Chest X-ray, PA view. Patient: 52 years old, sex F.
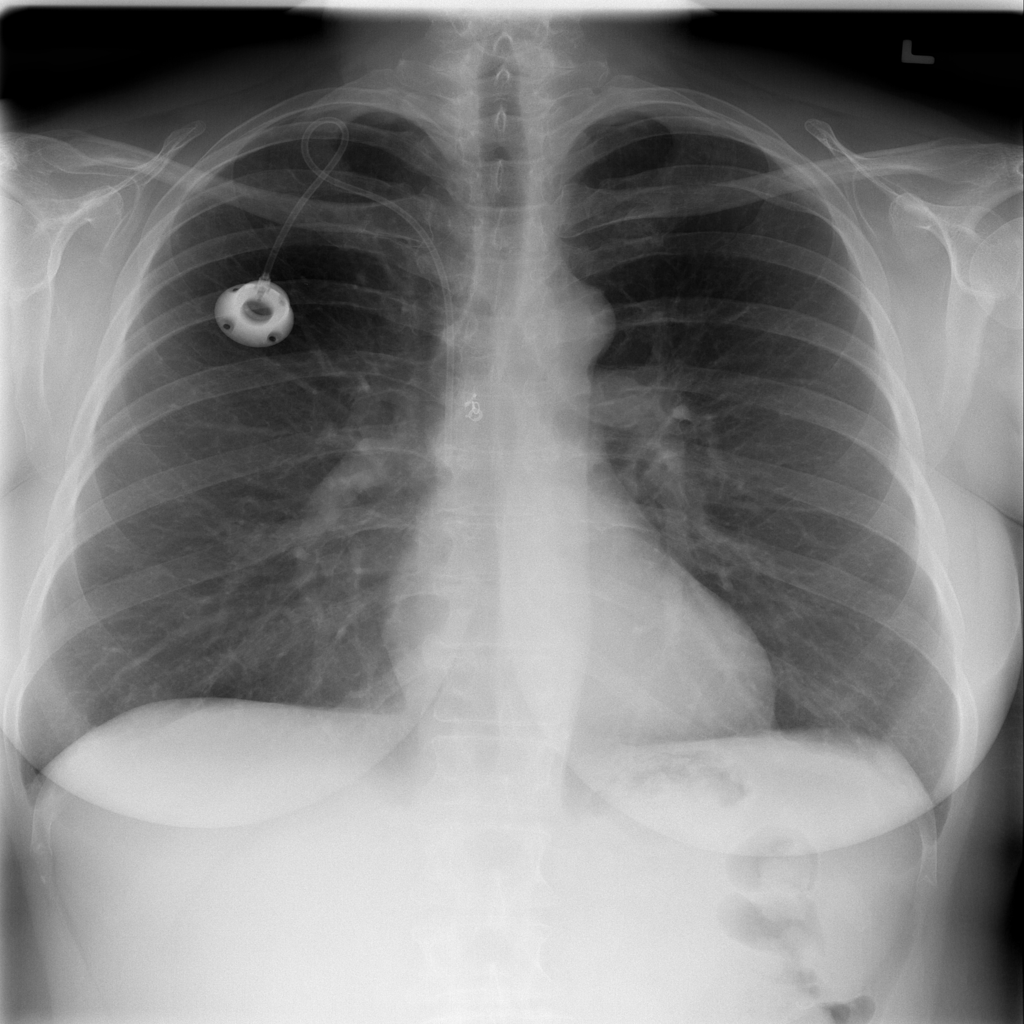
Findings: No Finding